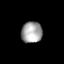
Tissue: prostate
Cell type: T cells
Senescence score: 0.289
Nuclear area (px): 433
Mean DAPI intensity: 163.806